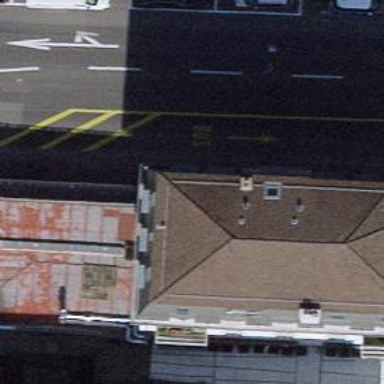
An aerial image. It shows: Beautiful apartment building with mansard roof.